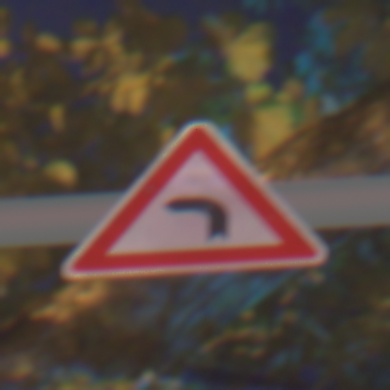
Verkehrszeichen: KurveLinks
Umgebung: Outdoor, Urban
Tageszeit: Night
Wetter: PartlyCloudy
Licht: Artificial
Jahreszeit: NotSpecified
Kontrast: HighContrast